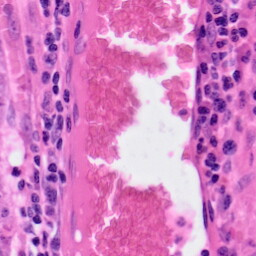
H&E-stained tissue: Colon